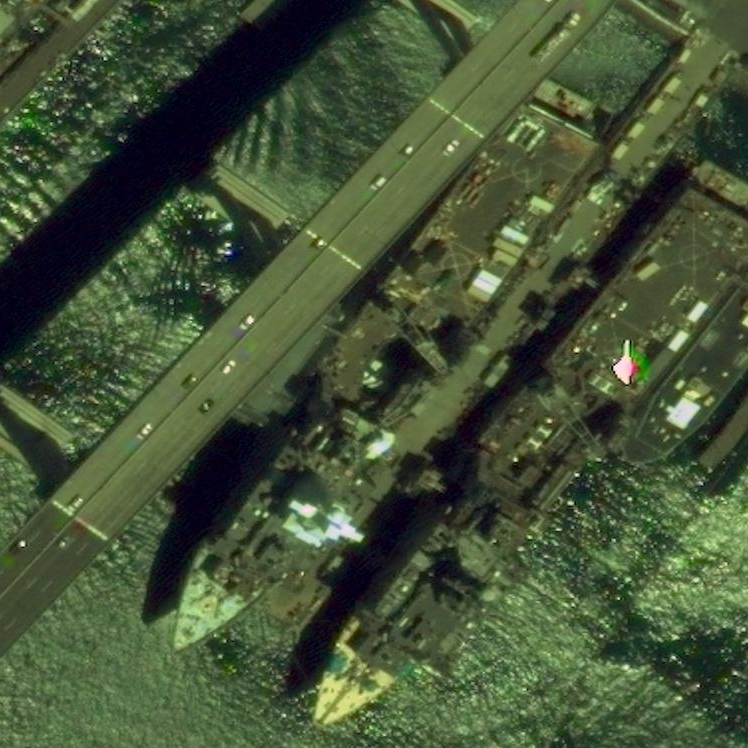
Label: combat